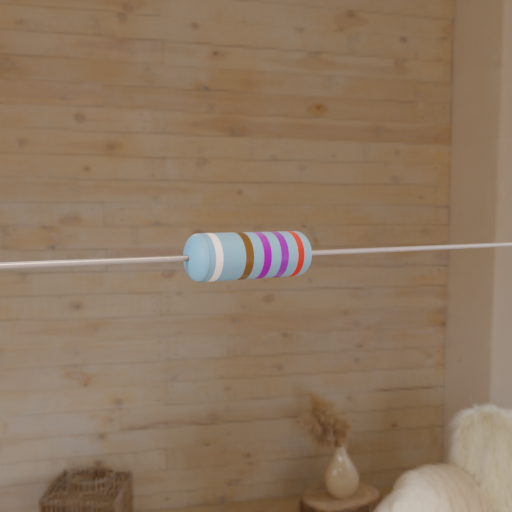
Resistor colour bands (in order): white, brown, violet, violet, red